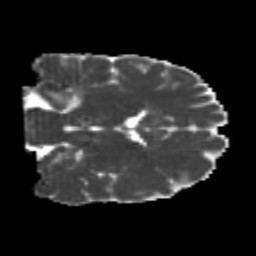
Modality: MD
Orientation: coronal
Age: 21
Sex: male
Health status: healthy
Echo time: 0.074 s